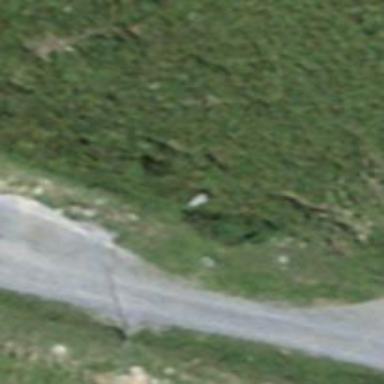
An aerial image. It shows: Guidepost providing information.